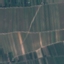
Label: PermanentCrop